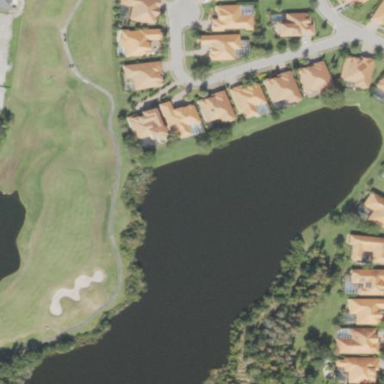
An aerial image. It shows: Water hazard on golf course. The hazard is natural water feature.